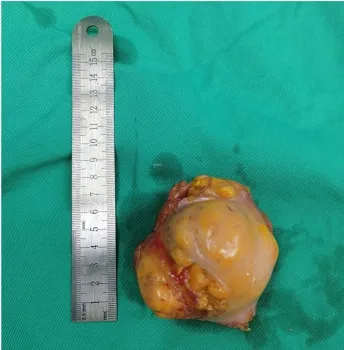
The macroscopical view and HE staining of resected mass. Horizontal diameter of resected mass.
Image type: medical_photograph (other_medical_photograph)